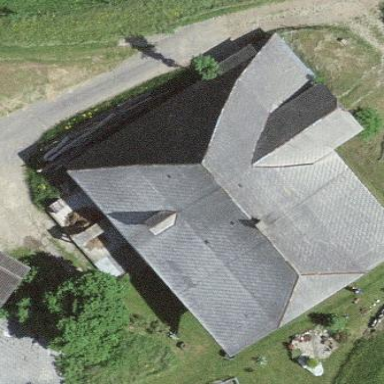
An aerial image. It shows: Farm building.